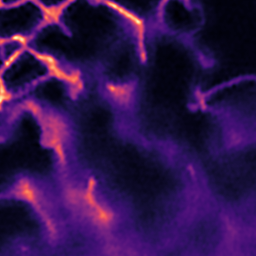
Label: Super-resolution ER image